【题型】解答题　【知识点】解析几何　【难度】easy
如图是某圆拱桥的一孔圆拱孤的示意图，该圆拱跨度$AB=20$米，每隔5米有一个垂直地面的支柱，中间的支柱$A_2P_2=4$米。

(1) 建立适当的坐标系求该圆拱拱所在曲线的方程；
(2) 求其它支柱的高度（精确到0.01米）。
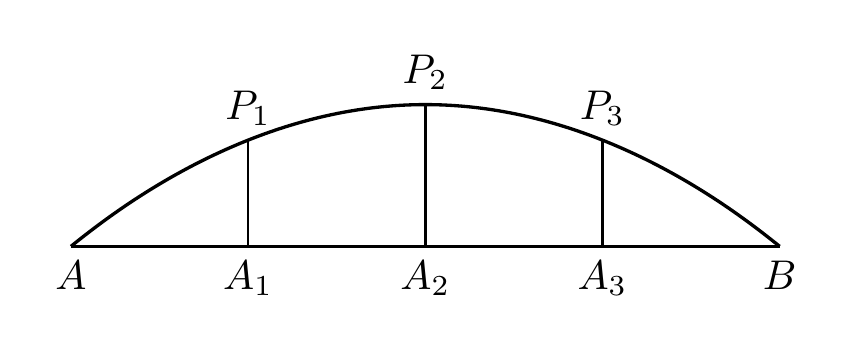
【解答】
\textbf{【答案】}
(1) $x^2+y^2+21y-100=0\ (y\ge0)$
(2) $3.11$米。

\textbf{【知识点】} 求过已知三点的圆的标准方程、直线与圆的实际应用

\textbf{【分析】}
(1) 建立如图所示的直角坐标系，设圆拱所在圆的方程为$x^2+y^2+Dx+Ey+F=0(D^2+E^2-4F>0)$，进而待定系数法求解即可；
(2) 点$P_1$的横坐标$x=-5$代入这个圆的方程并解方程即可得到答案。

\textbf{【详解】}
(1) 解：建立如图所示的坐标系，
设该圆拱所在圆的方程为$x^2+y^2+Dx+Ey+F=0(D^2+E^2-4F>0)$，
由于圆心在$y$轴上，所以$D=0$，那么方程即为$x^2+y^2+Ey+F=0$。
因为$P$、$B$都在圆上，
所以它们的坐标$(0,4)$，$(10,0)$都是这个圆的方程的解，

于是有方程组
\[
\begin{cases}
4^2+4E+F=0\\
10^2+F=0
\end{cases}
\]
解得$F=-100$，$E=21$。

所以，这个圆的方程是$x^2+y^2+21y-100=0\ (y\ge0)$。

(2) 解：由题知点$P_1$的横坐标为$x=-5$。
所以，把点$P_1$的横坐标$x=-5$代入这个圆的方程，得$(-5)^2+y^2+21y-100=0$，
所以$y^2+21y-75=0$，
因为$P_1$的纵坐标$y>0$，故应取正值，
所以，$y=\frac{-21+\sqrt{21^2+4\times75}}{2}\approx3.11$（米）。

所以，支柱$A_1P_1$的高度约为$3.11$米。
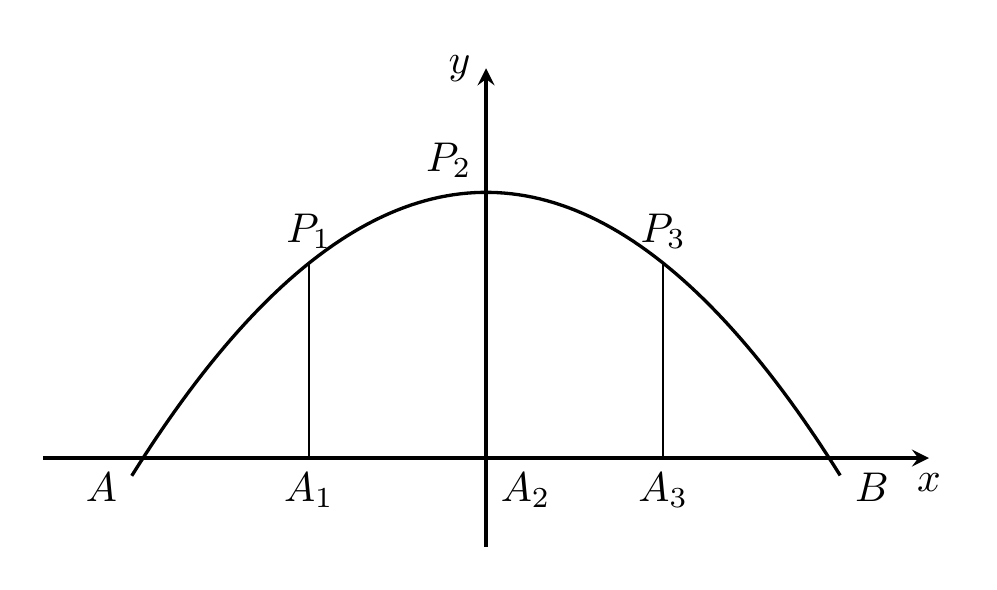